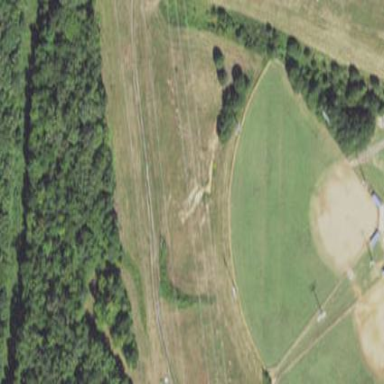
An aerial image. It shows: Baseball pitch for leisure land activities.